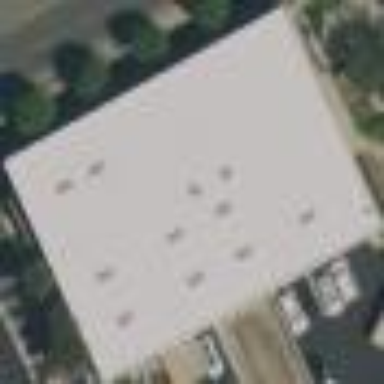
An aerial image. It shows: Warehouse.